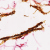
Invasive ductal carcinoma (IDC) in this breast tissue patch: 0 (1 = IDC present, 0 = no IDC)